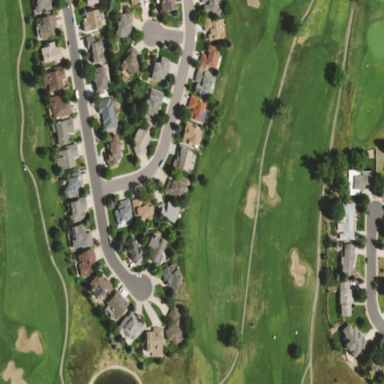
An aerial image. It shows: Golf rough area.